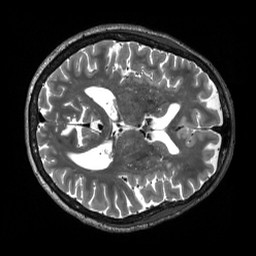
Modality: T2w
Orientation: axial
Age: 66
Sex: female
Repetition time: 3.2 s
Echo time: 0.563 s